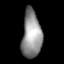
Tissue: lung
Cell type: Myeloid cells
Senescence score: 0.5445
Nuclear area (px): 907
Mean DAPI intensity: 146.14